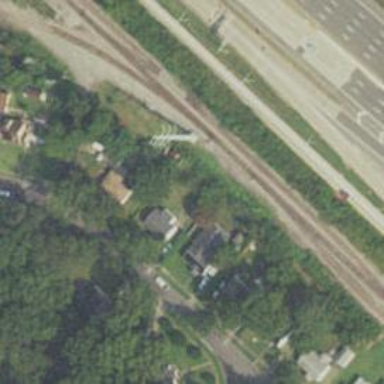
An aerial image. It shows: Railway junction.